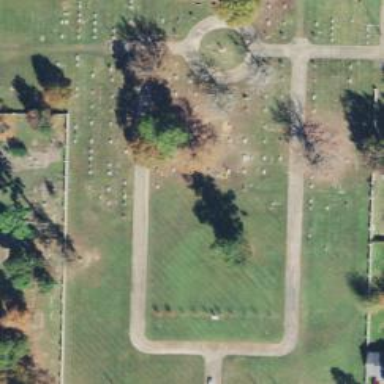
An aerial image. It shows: Cemetery.